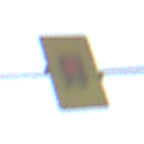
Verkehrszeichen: KennzeichnungspflichtigeFahrzeugeGefaehrlicheGueterOhnePfeilsymbol
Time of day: Midday
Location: Outdoor (Nature)
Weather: PartlyCloudy
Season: NotSpecified
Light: Natural